Chest X-ray:
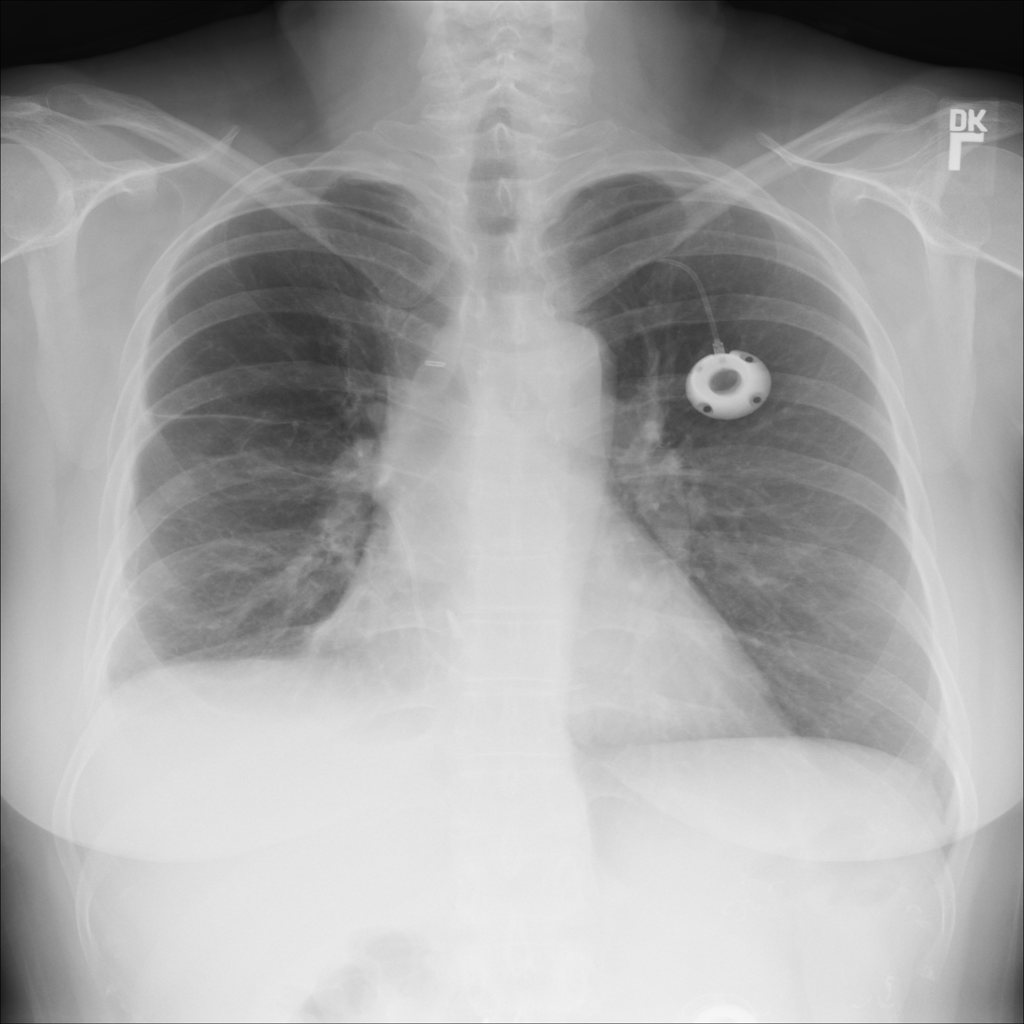
Findings: Pleural Thickening, Fracture
No abnormal finding: no